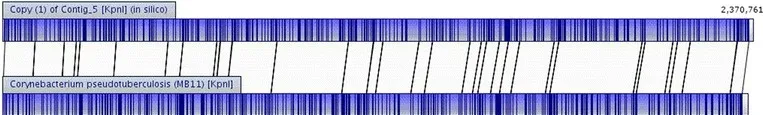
Optical map of Corynebacterium pseudotuberculosis MB11. The figure shows the alignment of the KpnI sites observed in the optical map (bottom scale bar) with those predicted by the in silico assembly (top scale bar). Vertical lines connect identical restriction sites observed in the optical map and those predicted by the assembly, demonstrating that the genome was assembled in the correct order.
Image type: chart (chart)